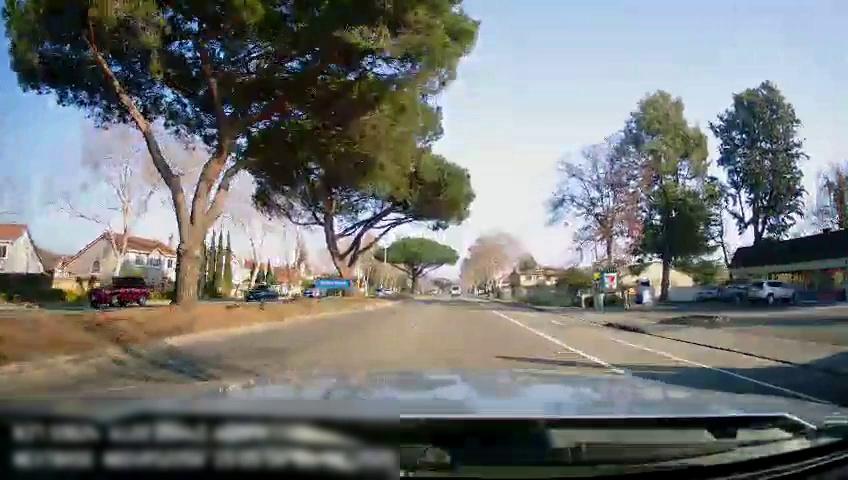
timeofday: Day
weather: Sunny
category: Drivable Space
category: Vehicles | SUV
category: Vehicles | Car
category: Vehicles | SUV
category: Vehicles | Car
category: Vehicles | SUV
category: Vehicles | SUV
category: Lanes | Current Lane
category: Lanes | Alternate Lane